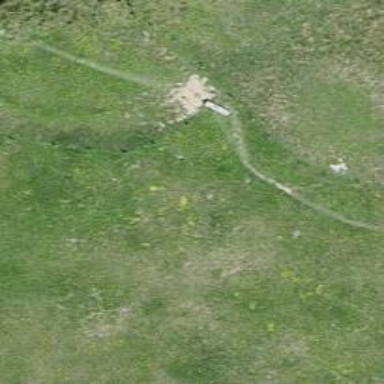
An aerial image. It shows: Grassy path.